Question: Count the number of objects in the diagram.
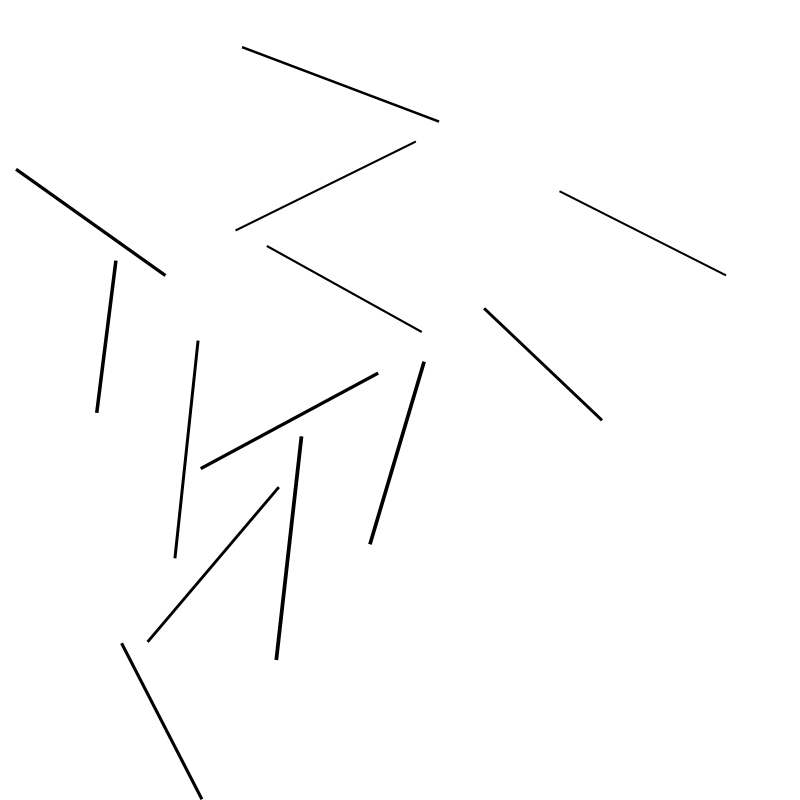
Answer: 13